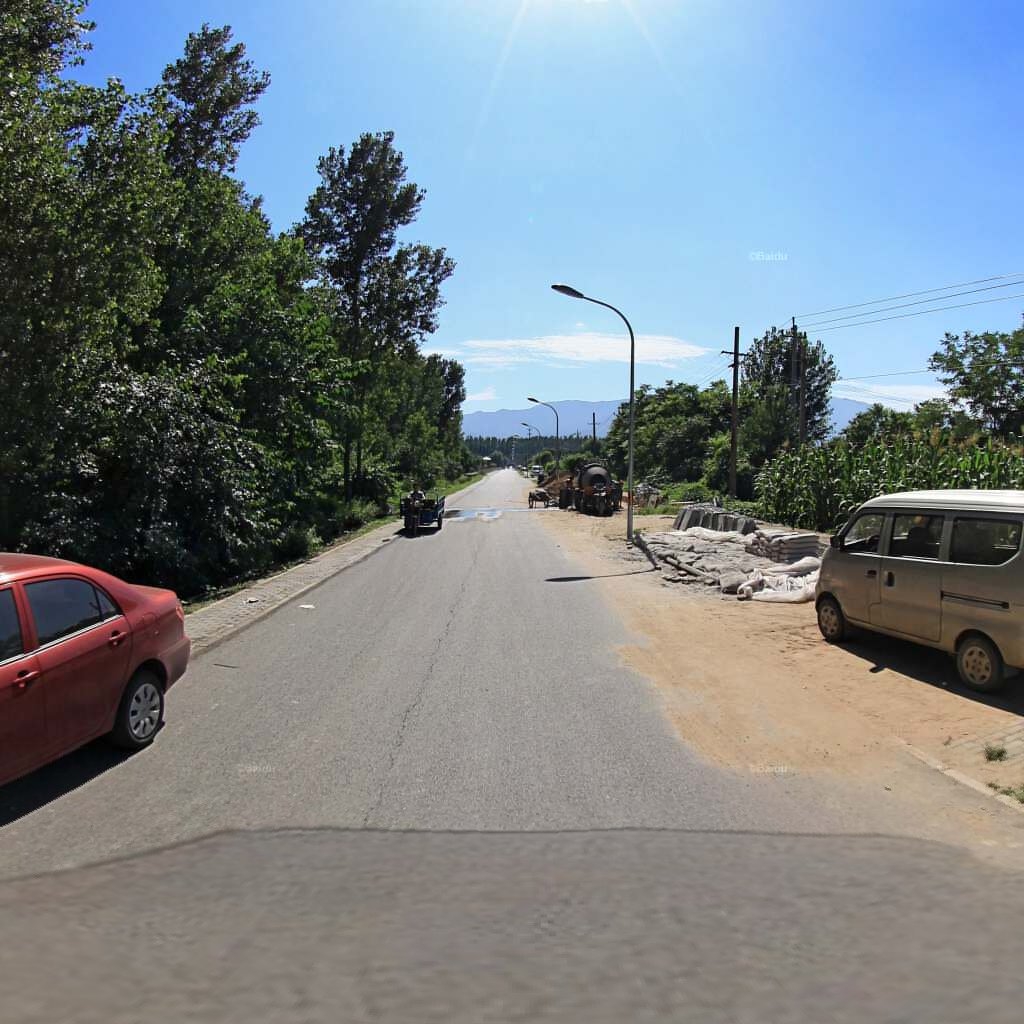
Region: Haidian
Road damage annotations: longitudinal crack